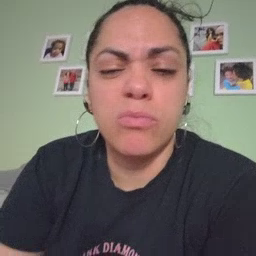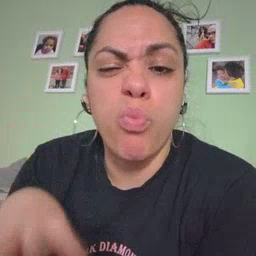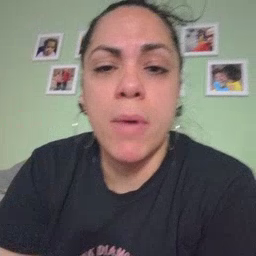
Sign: drop